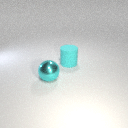
large cyan metal sphere in front of large cyan rubber cylinder